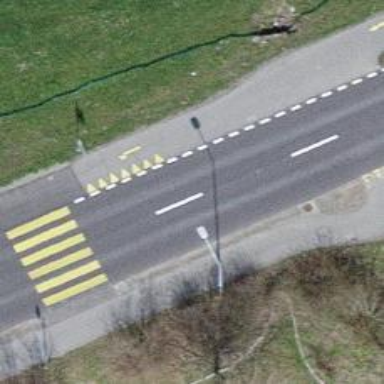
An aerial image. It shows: Cycleway.